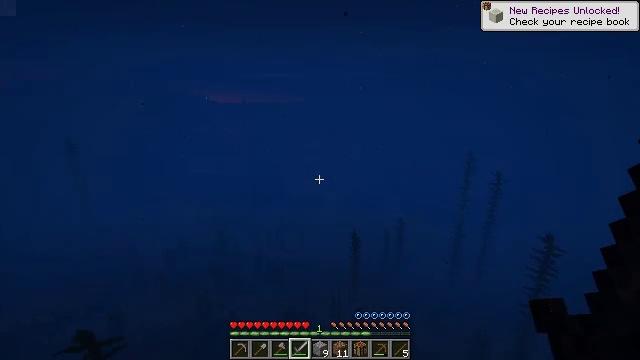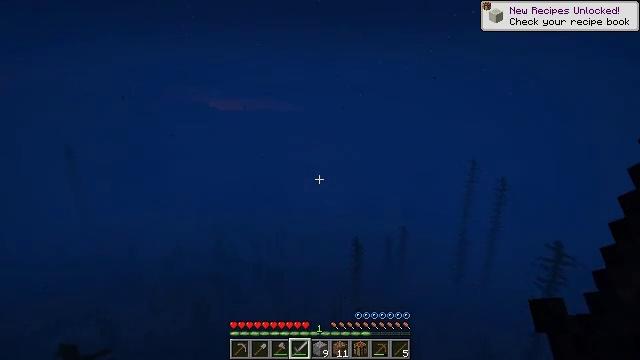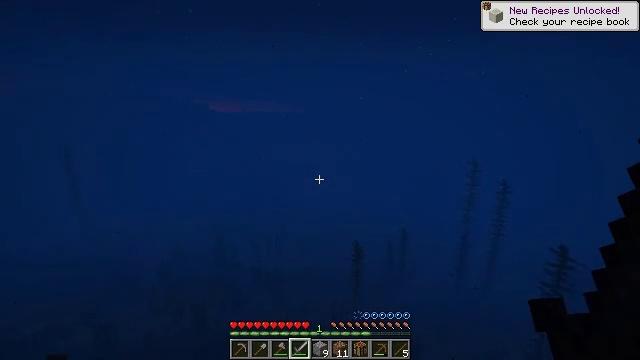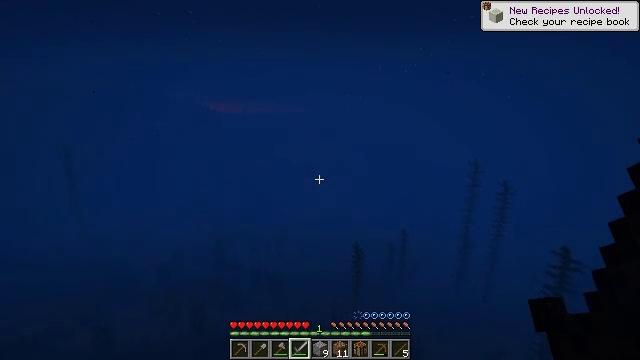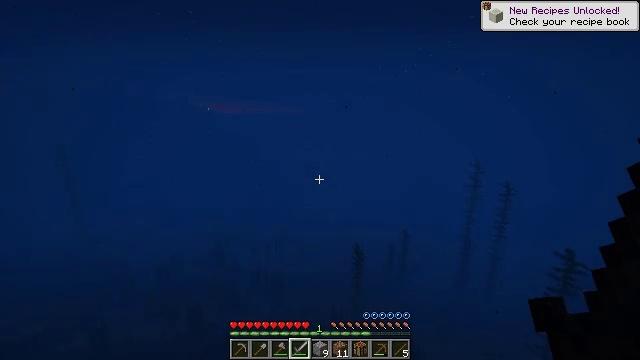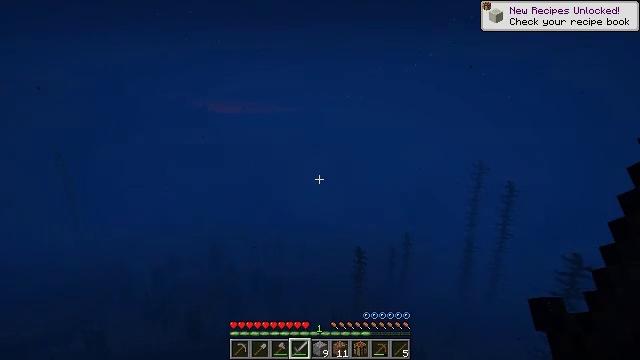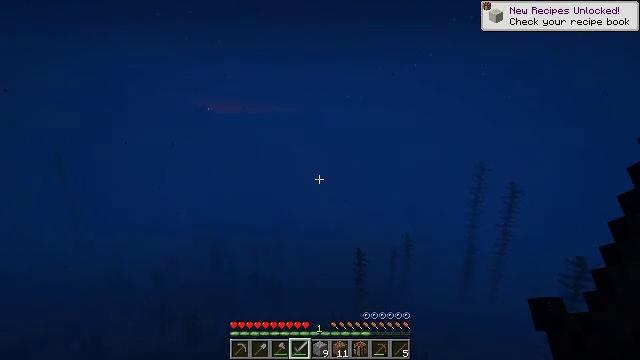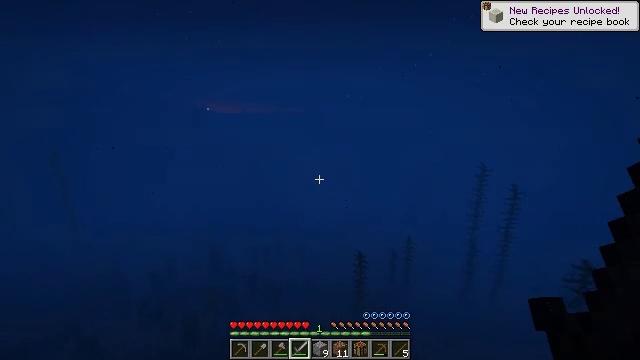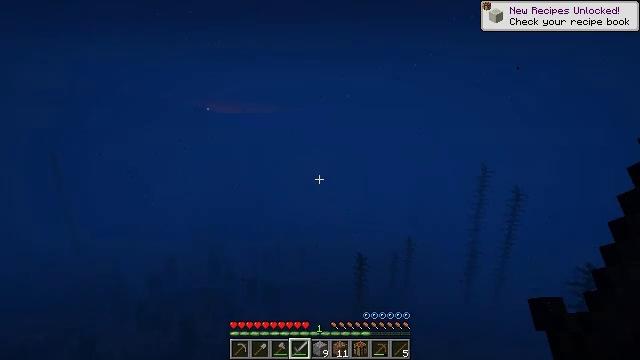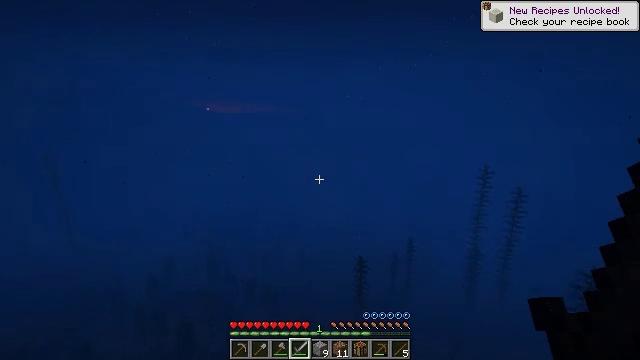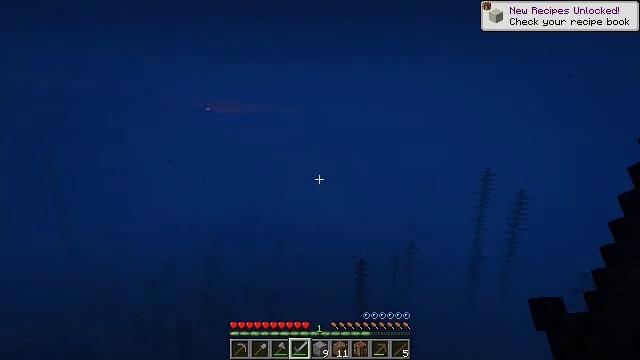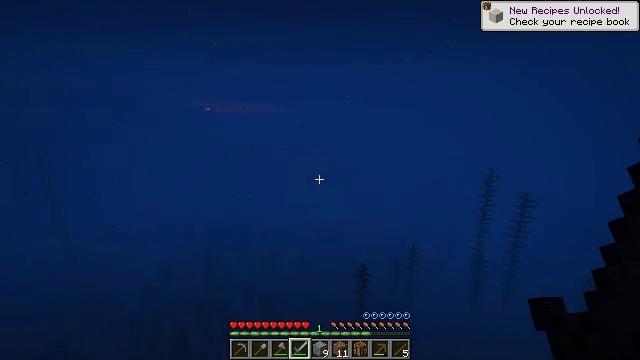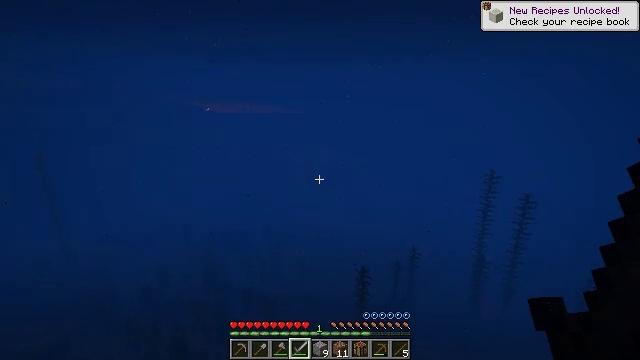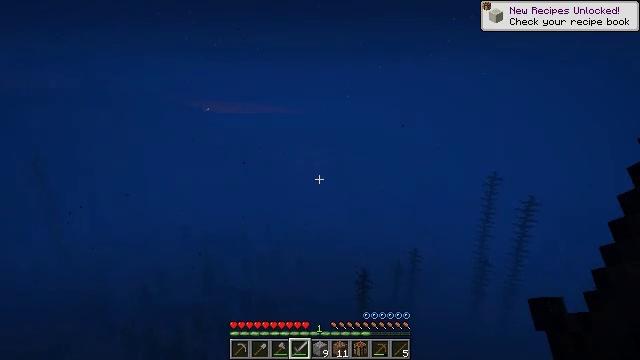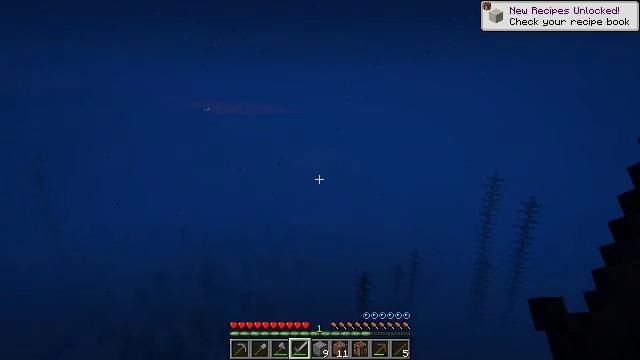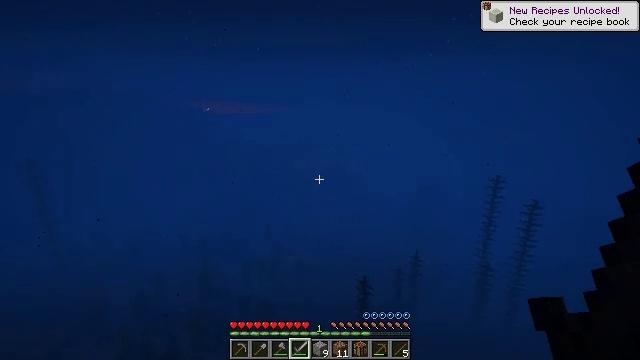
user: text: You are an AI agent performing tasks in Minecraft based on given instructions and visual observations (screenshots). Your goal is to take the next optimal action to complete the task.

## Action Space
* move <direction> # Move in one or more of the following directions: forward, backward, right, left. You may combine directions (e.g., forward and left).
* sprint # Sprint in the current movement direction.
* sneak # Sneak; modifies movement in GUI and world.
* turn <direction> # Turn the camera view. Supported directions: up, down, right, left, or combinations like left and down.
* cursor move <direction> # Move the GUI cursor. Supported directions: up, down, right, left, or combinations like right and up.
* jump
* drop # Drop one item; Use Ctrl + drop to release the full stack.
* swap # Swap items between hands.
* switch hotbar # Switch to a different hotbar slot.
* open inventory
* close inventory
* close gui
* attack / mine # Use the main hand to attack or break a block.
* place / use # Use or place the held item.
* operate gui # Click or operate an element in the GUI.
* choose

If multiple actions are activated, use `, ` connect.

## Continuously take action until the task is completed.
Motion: motion action
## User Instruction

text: Mine underwater sea pickle.
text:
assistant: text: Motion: move forward, sprint, turn up, jump
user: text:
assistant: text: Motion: move forward, sprint, jump
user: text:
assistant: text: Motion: move forward, sprint, jump
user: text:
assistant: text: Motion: move forward, sprint, jump
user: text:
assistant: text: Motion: move forward, sprint, jump
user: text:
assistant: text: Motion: move forward, sprint, jump
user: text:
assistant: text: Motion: move forward, sprint, jump
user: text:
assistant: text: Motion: move forward, sprint, jump
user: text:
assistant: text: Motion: move forward, sprint, jump
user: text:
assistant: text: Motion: move forward, sprint, jump
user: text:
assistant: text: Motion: move forward, sprint, jump
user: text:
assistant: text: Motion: move forward, sprint, jump
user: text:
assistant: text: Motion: move forward, sprint, jump
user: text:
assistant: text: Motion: move forward, sprint, jump
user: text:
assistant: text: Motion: move forward, sprint, jump
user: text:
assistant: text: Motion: move forward, sprint, jump
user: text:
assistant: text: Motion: move forward, sprint, jump
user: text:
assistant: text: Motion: move forward, sprint, jump
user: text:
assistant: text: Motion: move forward, sprint, jump
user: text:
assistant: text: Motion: move forward, sprint, jump
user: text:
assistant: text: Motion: move forward, sprint, jump
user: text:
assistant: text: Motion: move forward, sprint, jump
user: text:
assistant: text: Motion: move forward, sprint, jump
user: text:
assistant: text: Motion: move forward, sprint, jump
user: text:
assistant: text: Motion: move forward, sprint, jump
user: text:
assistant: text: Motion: move forward, sprint, jump
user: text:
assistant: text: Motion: move forward, sprint, jump
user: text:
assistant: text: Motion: move forward, sprint, jump
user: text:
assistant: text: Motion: move forward, sprint, jump
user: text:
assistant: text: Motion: move forward, sprint, jump